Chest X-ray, PA view. Patient: 69 years old, sex F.
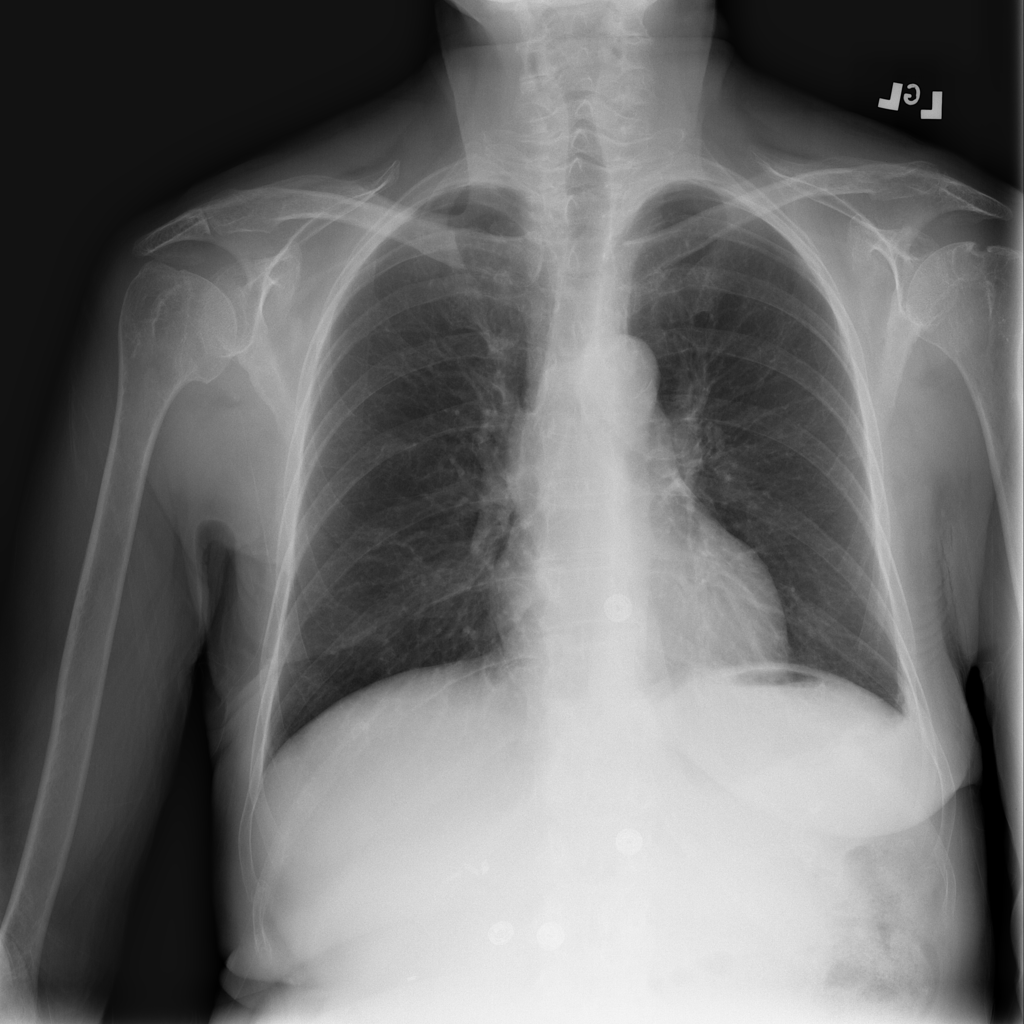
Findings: No Finding